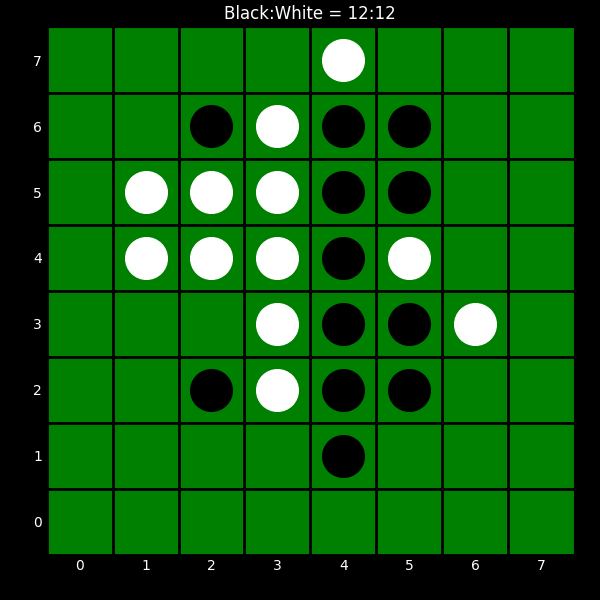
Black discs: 12
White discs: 12